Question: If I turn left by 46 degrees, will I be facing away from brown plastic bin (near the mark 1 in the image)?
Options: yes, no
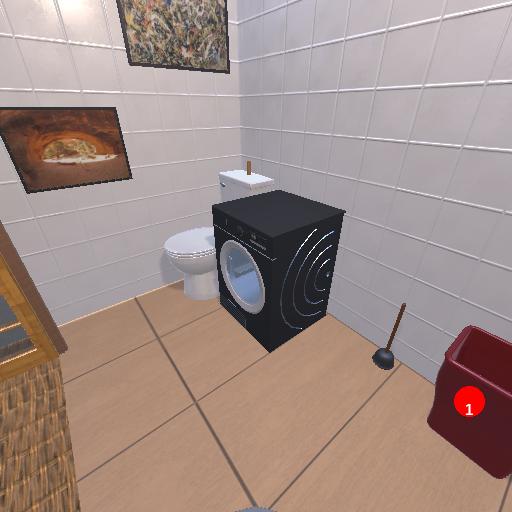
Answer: yes